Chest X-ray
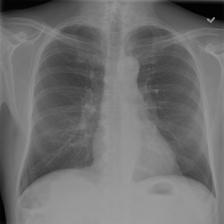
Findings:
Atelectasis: negative
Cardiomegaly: negative
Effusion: negative
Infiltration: negative
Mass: negative
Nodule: negative
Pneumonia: negative
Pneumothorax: negative
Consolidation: negative
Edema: negative
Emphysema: negative
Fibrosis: negative
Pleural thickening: negative
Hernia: negative